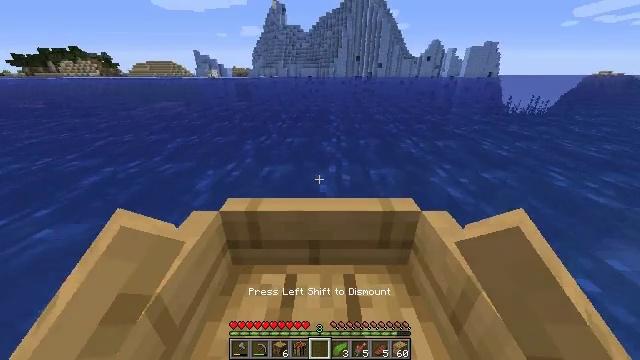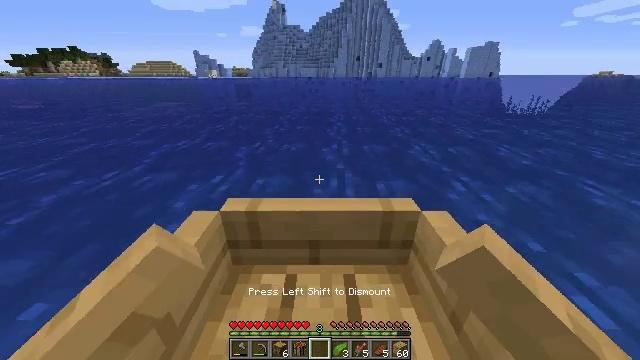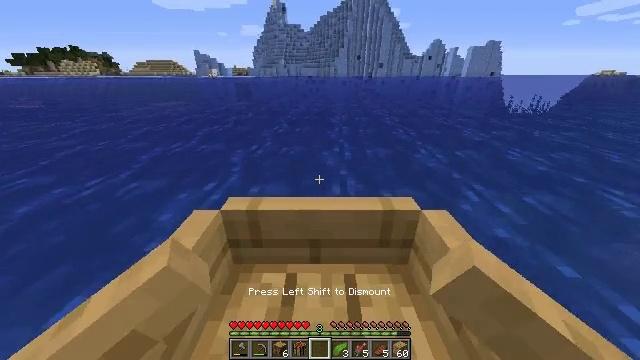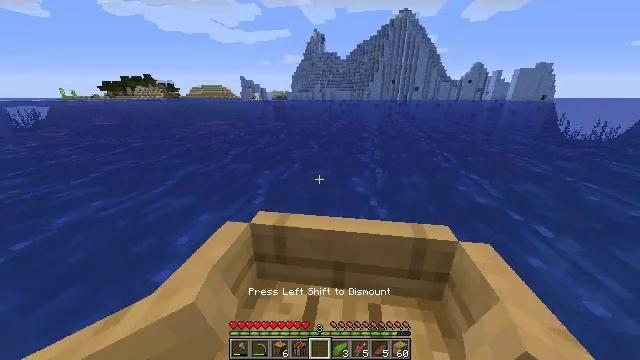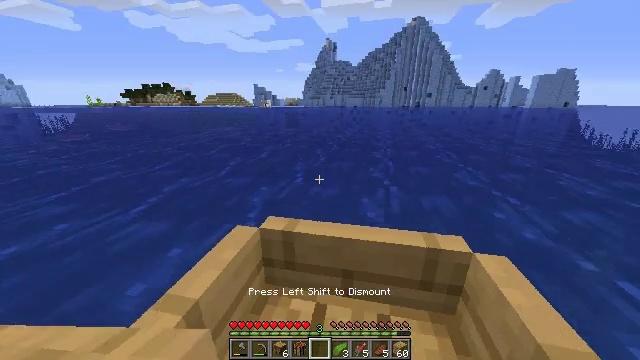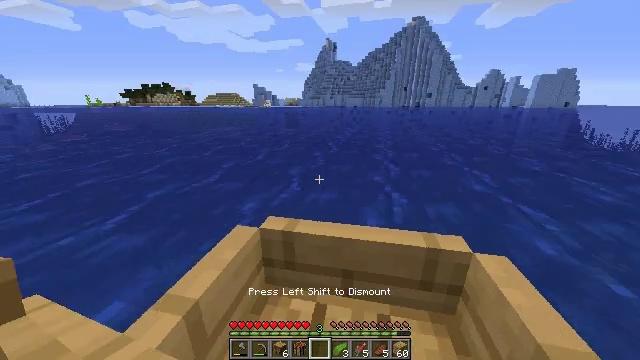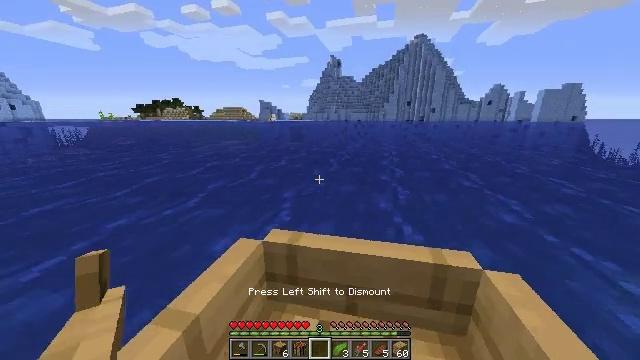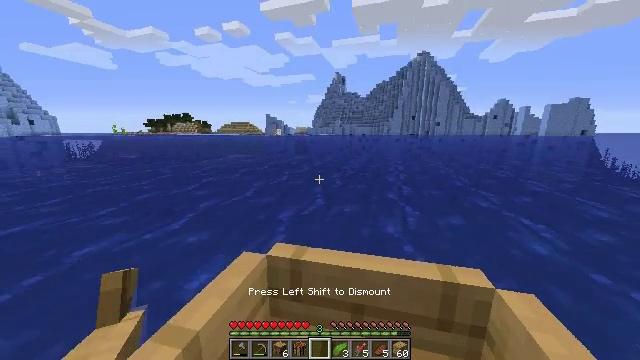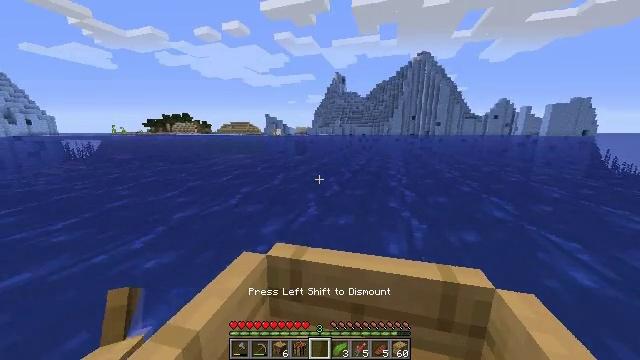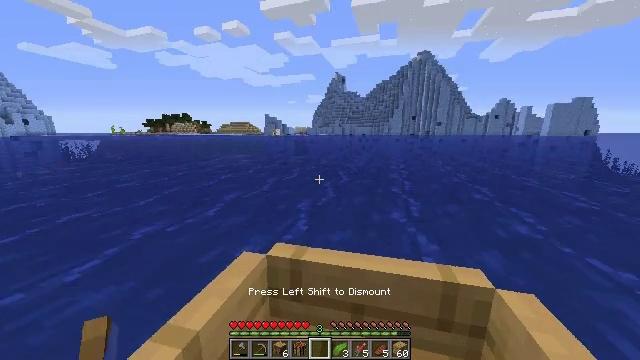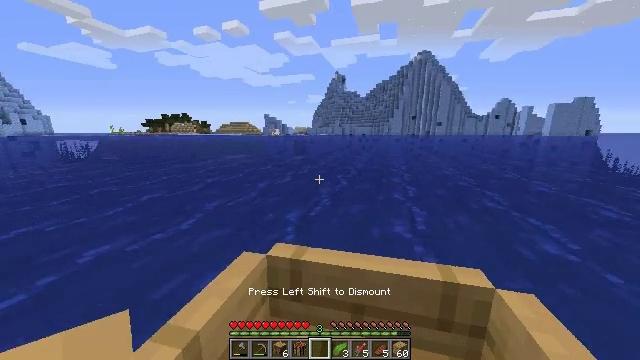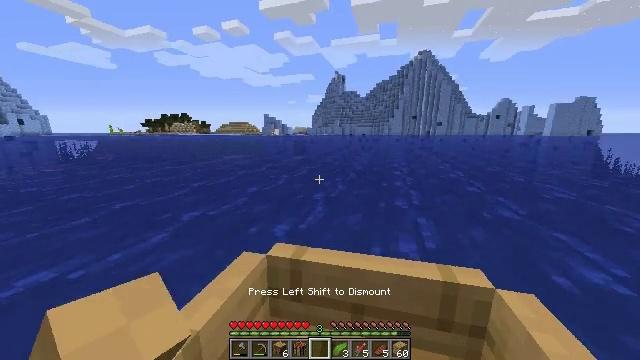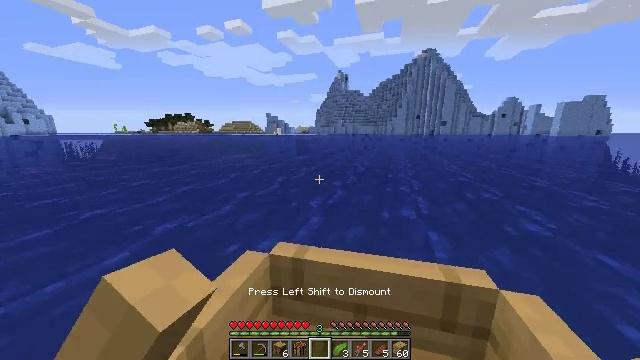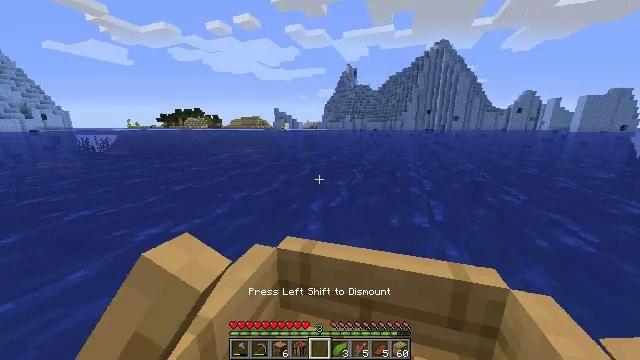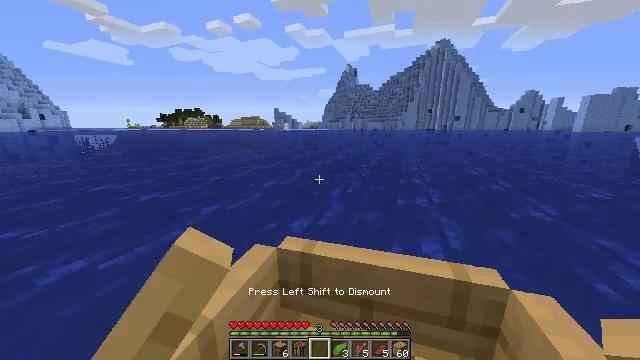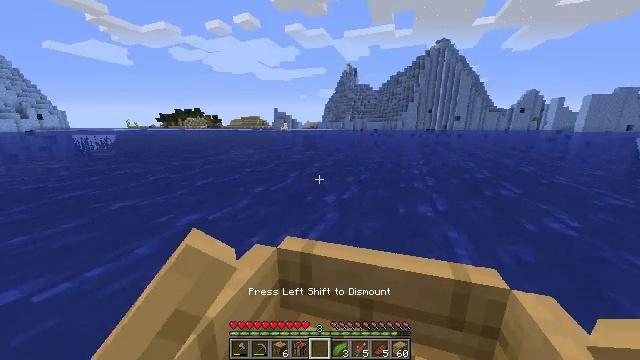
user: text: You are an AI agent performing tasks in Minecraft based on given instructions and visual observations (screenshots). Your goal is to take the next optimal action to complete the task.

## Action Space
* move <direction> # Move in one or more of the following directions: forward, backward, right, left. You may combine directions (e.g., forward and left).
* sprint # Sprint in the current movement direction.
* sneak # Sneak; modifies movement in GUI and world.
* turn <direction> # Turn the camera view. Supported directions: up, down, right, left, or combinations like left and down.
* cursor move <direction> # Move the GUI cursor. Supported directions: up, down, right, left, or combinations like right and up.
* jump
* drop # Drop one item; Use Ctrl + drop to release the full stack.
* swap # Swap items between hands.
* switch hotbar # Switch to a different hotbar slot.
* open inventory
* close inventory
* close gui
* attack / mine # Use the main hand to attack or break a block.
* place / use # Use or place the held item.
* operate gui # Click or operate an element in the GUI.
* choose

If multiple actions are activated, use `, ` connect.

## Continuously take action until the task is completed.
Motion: motion action
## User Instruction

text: Mine the ice block.
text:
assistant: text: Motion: move forward, sprint
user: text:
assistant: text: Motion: move forward, sprint
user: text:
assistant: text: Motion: move forward, sprint, turn left and up
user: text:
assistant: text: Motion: move forward, sprint, turn left and up
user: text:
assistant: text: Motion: move forward, sprint
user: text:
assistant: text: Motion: move forward, sprint, turn left and up
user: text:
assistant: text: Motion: move forward, sprint, turn left and up
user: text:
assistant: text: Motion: move forward, sprint
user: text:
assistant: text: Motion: move forward, sprint
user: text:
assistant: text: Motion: move forward
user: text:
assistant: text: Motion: move forward, sprint
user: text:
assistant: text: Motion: move forward, sprint
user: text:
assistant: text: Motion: move forward, sprint, turn left and down
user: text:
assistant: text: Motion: move forward, sprint
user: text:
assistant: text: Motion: move forward
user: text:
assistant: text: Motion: move forward, sprint, turn left and up
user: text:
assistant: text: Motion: move forward, sprint, turn left and up
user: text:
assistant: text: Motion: move forward, sprint
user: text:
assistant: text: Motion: move forward, sprint
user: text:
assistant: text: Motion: move forward, sprint
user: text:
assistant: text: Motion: move forward, sprint
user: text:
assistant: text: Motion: move forward, sprint
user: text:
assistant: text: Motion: move forward, sprint
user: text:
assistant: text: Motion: move forward, sprint
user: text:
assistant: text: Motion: move forward, sprint
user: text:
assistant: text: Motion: move forward, sprint
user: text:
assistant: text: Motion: move forward, sprint
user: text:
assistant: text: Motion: move forward, sprint
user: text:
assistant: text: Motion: move forward, sprint
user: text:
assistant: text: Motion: move forward, sprint